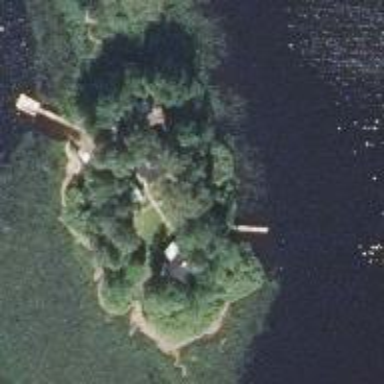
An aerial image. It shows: Islet.